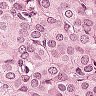
Metastatic tissue present: yes